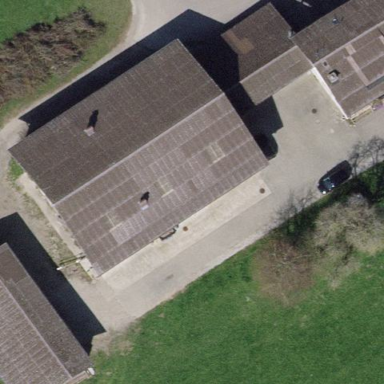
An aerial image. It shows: Farmyard area.